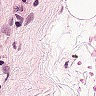
Metastatic tissue present: no